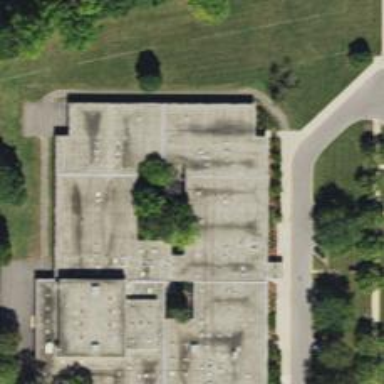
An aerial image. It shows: School.